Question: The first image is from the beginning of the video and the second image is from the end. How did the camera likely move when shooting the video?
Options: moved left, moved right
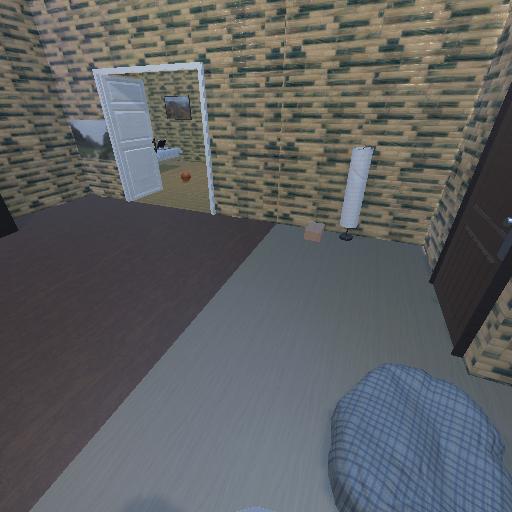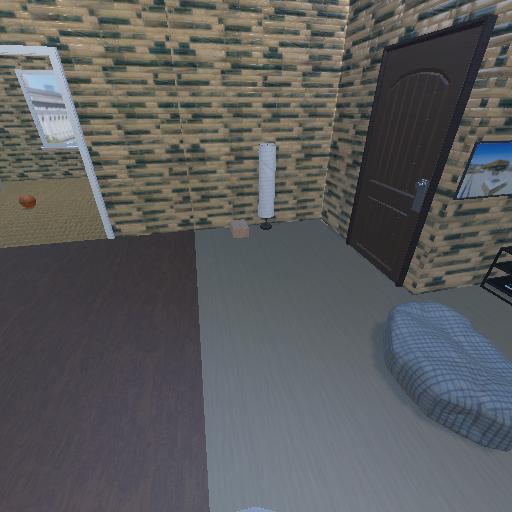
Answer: moved left